Field crop: maize
Growth stage: 2
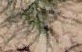
Species: salsola